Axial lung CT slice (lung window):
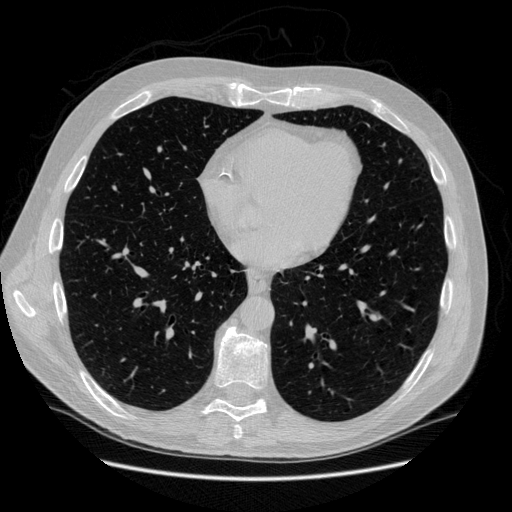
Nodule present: no